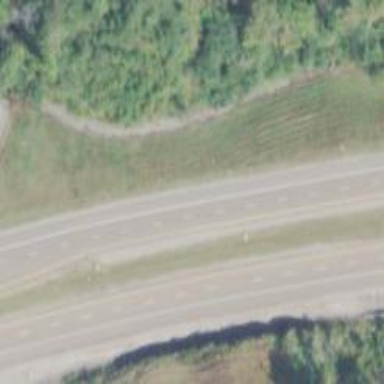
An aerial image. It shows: Trunk highway.